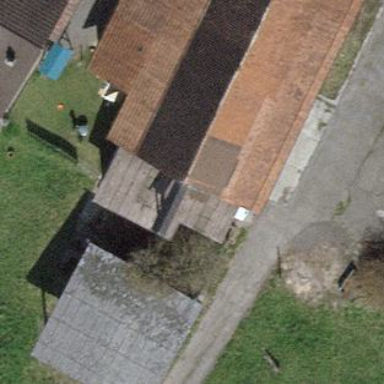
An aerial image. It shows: View of roof of building.